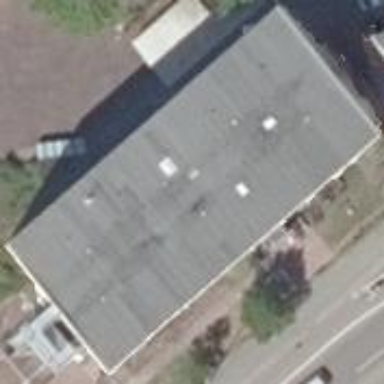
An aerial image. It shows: Dormitory building.